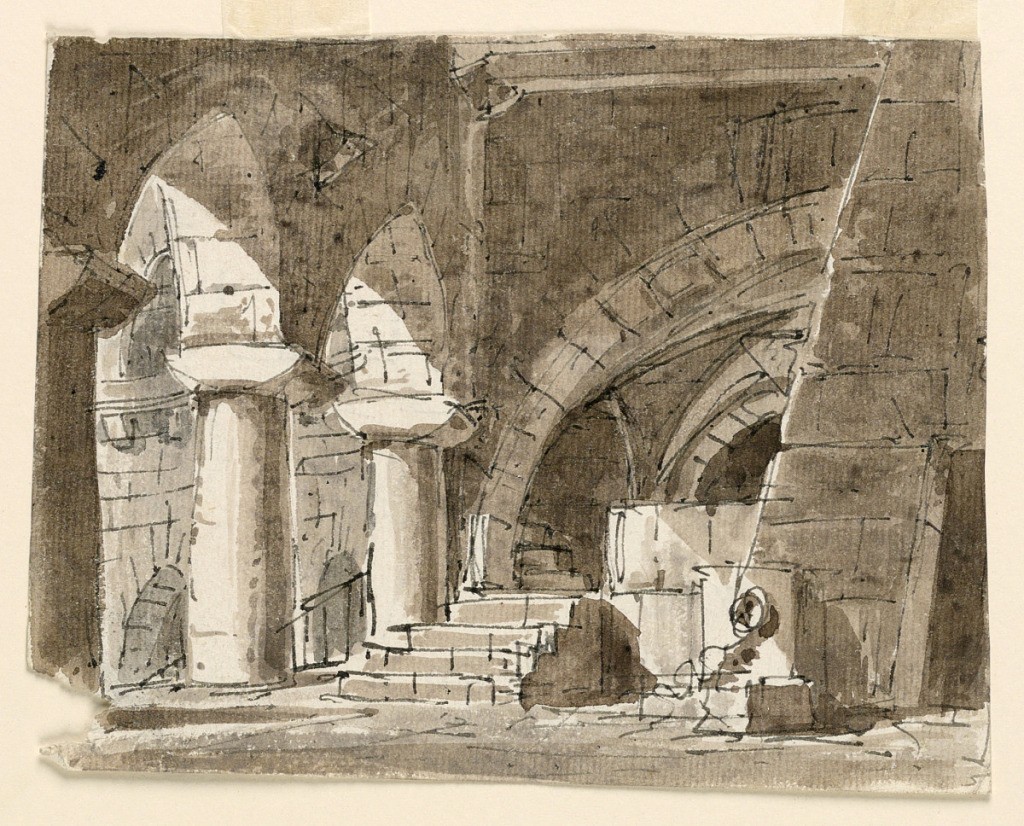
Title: Stage Design, Court in Castle
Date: early 19th century
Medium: Pen and ink, brush and sepia wash on paper; verso: graphite
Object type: Drawing
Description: Horizontal rectangle. Court in castle, columns supporting vaults, several stairs. Verso: sketches of details.